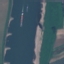
Land use / land cover: River